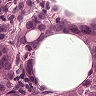
Metastatic tissue present: yes